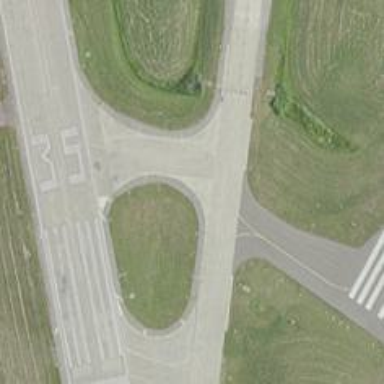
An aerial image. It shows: Image of taxiway at airport.